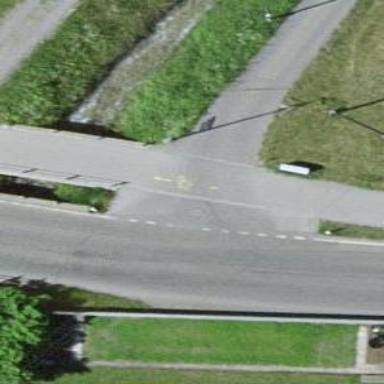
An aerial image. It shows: Footway road made of asphalt leading to bridge.